This time-frequency spectrogram was computed from a bearing vibration snapshot; brighter regions carry more energy. Diagnose the bearing from this image, choosing from: normal, inner_race, outer_race, ball.
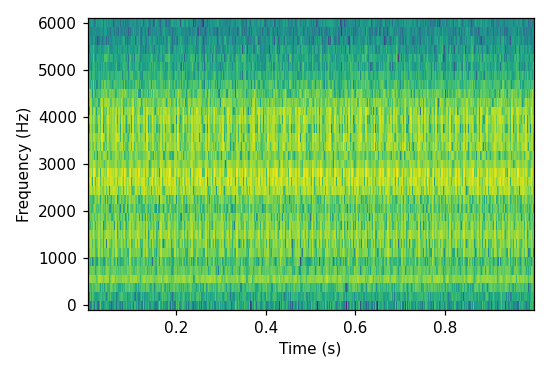
Answer: inner_race